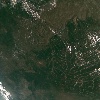
Label: land